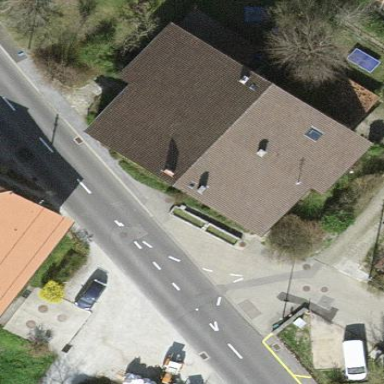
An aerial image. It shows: Simple house.